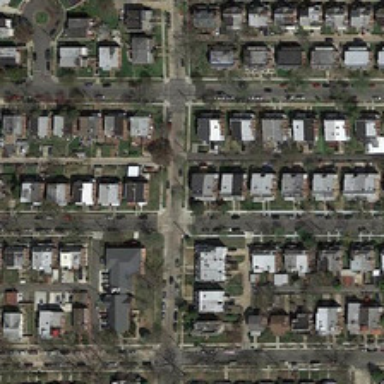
Many buildings and green trees are in a dense residential area .